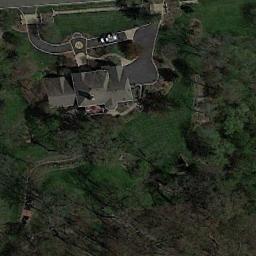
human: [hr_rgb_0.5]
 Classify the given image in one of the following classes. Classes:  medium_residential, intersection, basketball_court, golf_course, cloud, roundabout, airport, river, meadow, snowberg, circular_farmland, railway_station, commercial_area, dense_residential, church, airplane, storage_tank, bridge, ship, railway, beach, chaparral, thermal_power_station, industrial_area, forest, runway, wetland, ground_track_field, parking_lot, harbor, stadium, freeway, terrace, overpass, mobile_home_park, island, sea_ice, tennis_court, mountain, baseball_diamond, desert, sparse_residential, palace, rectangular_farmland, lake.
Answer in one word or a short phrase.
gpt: sparse_residential